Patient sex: M
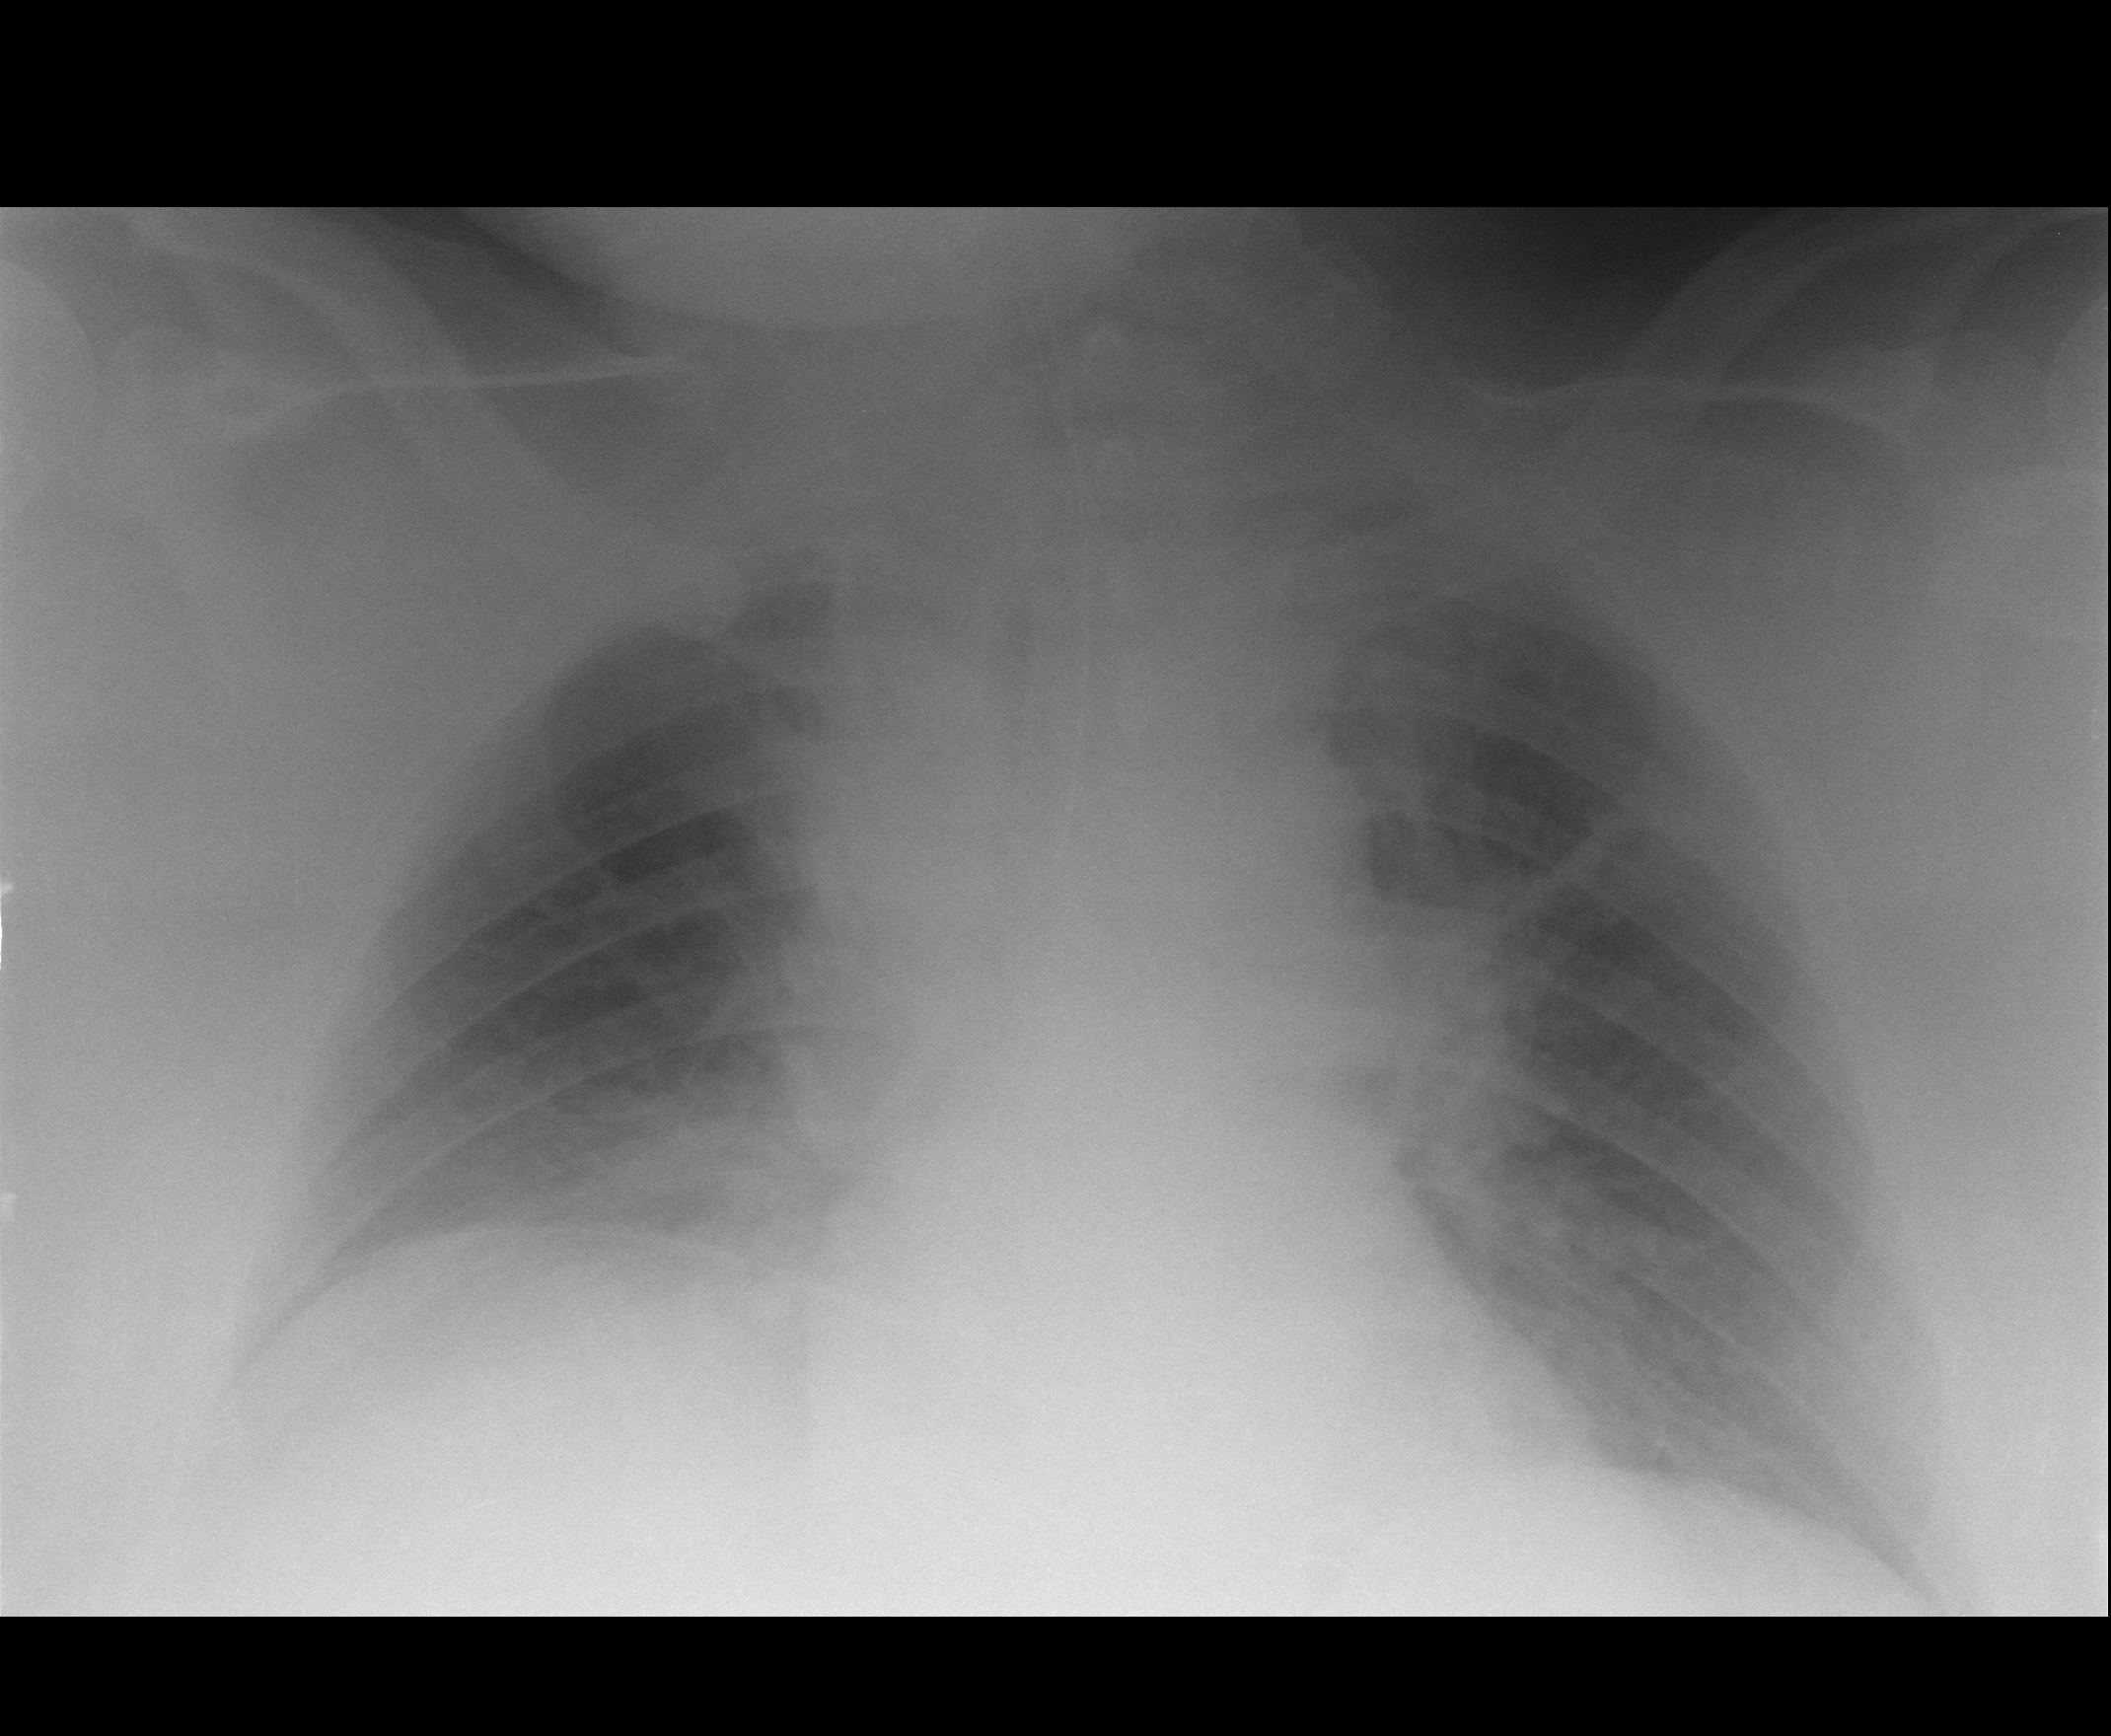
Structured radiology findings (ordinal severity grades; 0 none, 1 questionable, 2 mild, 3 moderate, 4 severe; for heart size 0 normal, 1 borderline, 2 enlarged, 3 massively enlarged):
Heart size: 0
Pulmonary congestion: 2
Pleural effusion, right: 0
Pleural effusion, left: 0
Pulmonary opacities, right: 0
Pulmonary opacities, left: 0
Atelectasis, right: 1
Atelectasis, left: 1